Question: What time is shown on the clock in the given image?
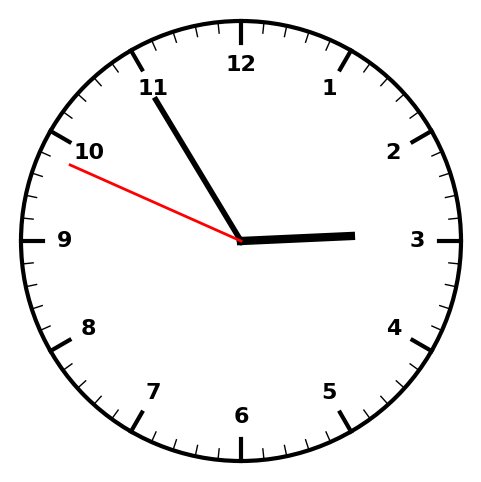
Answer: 02:54:49